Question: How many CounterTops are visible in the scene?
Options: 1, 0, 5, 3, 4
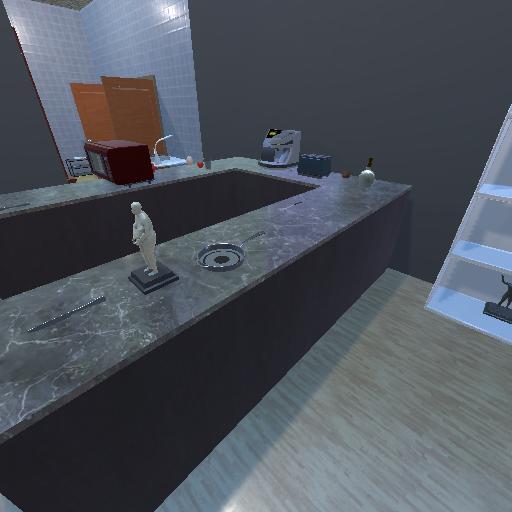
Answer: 1